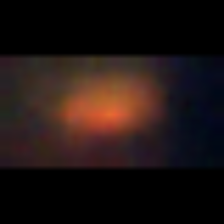
Taxon: NanoPlankton
Group: Other